Field crop: maize
Growth stage: 2
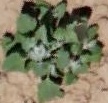
Species: chenopodium